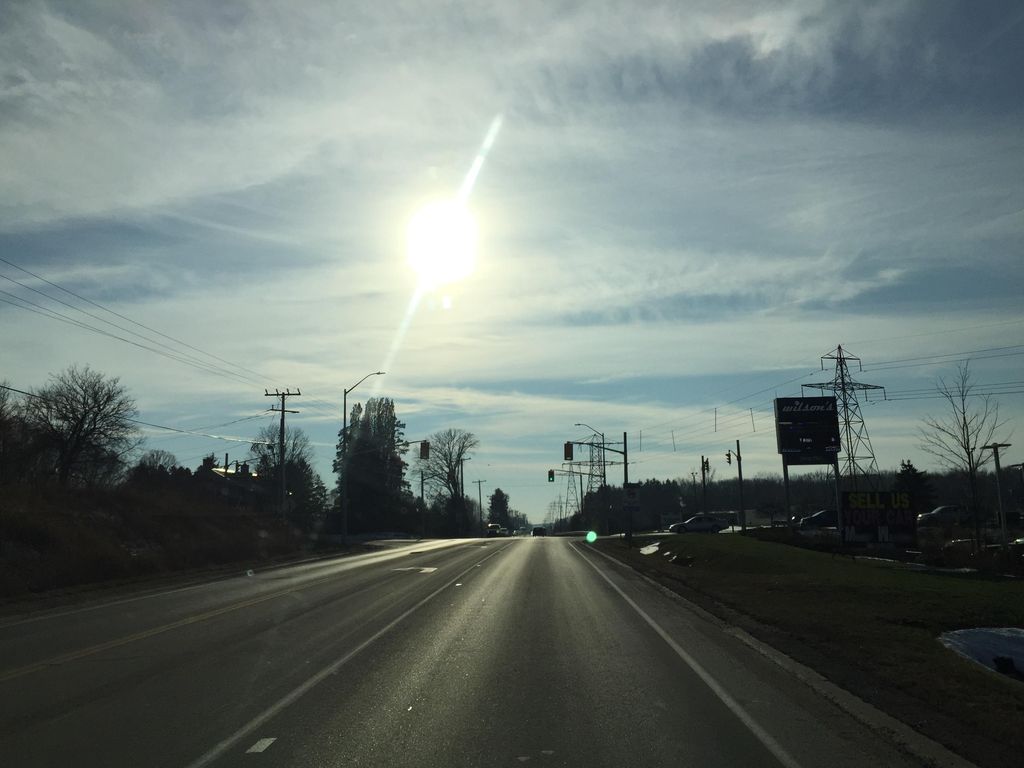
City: kitchener-waterloo